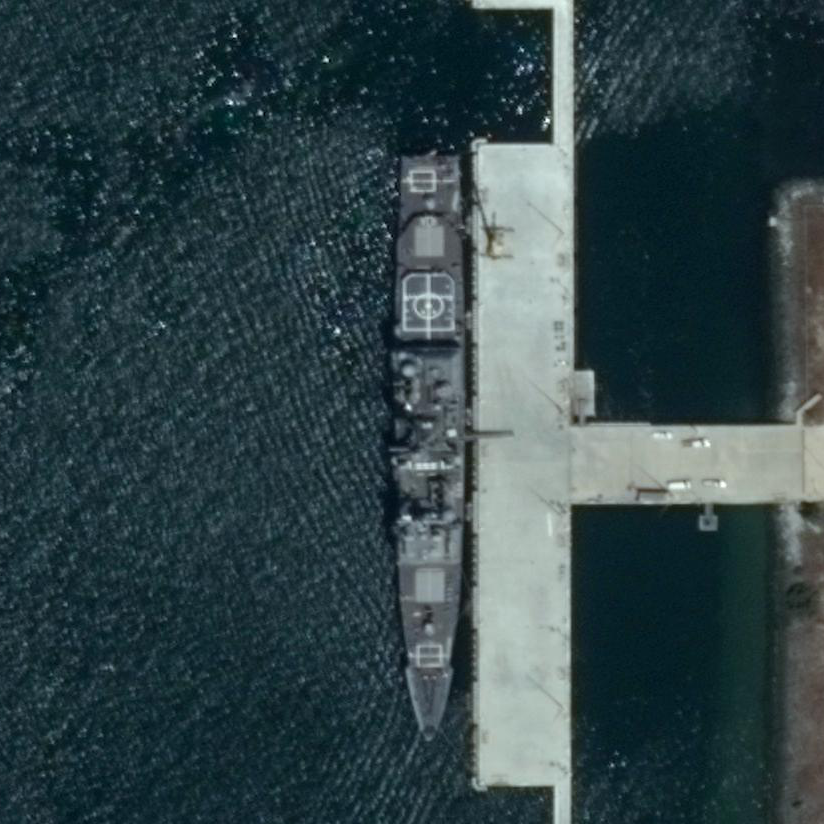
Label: Ticonderoga-class_cruiser